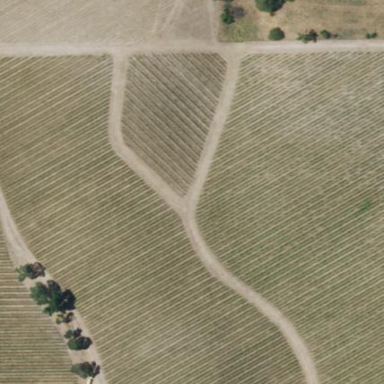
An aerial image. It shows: Vineyard with grape crops.